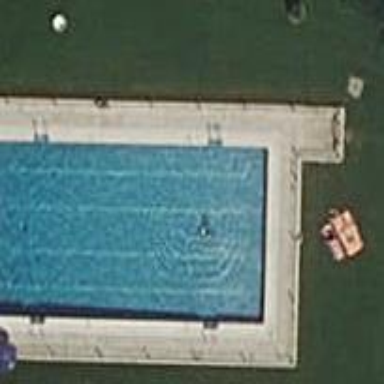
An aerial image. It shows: Swimming pool located in leisure land.